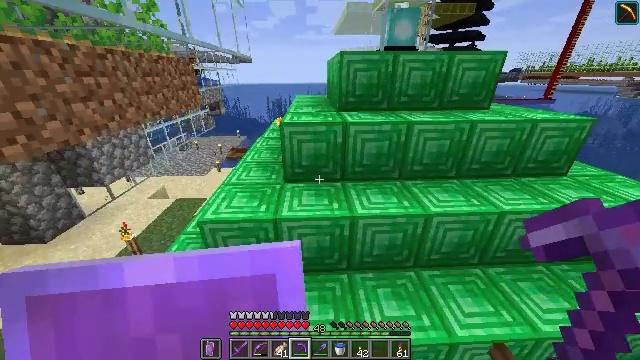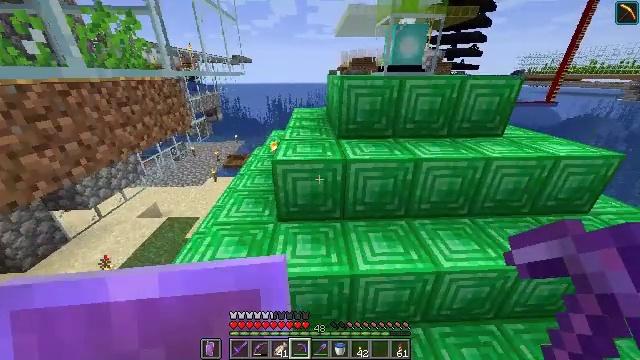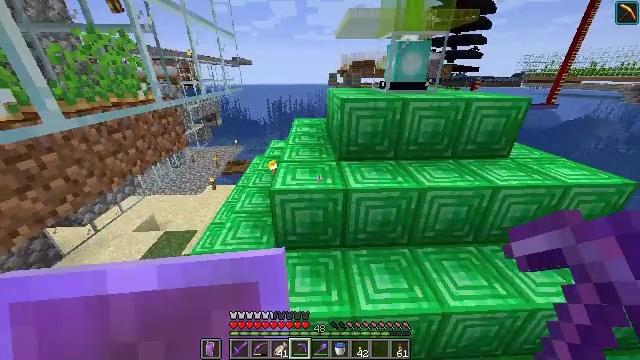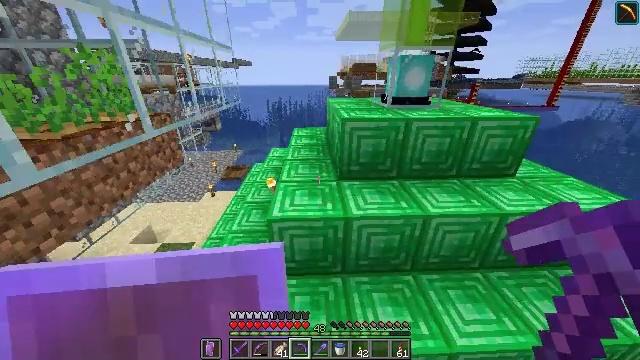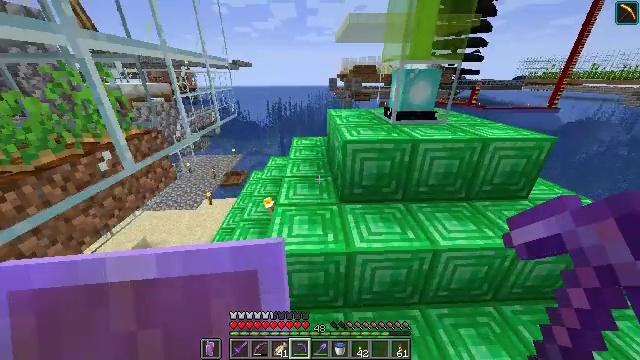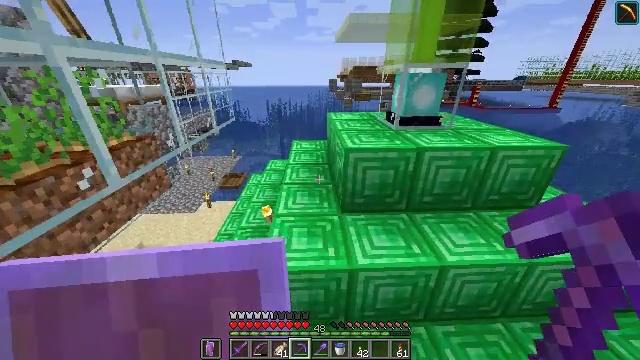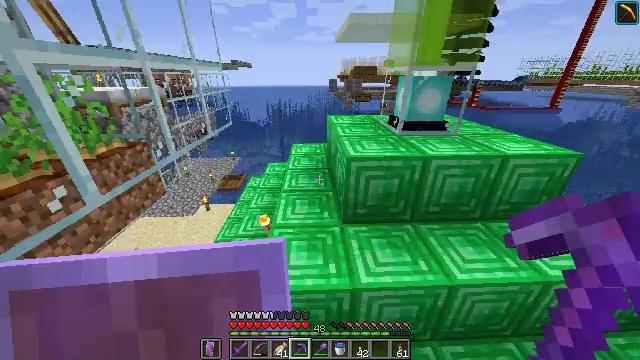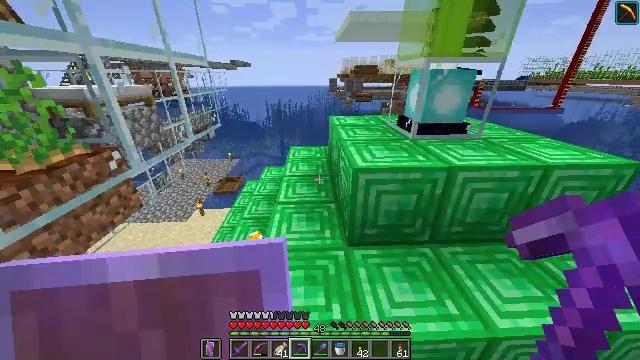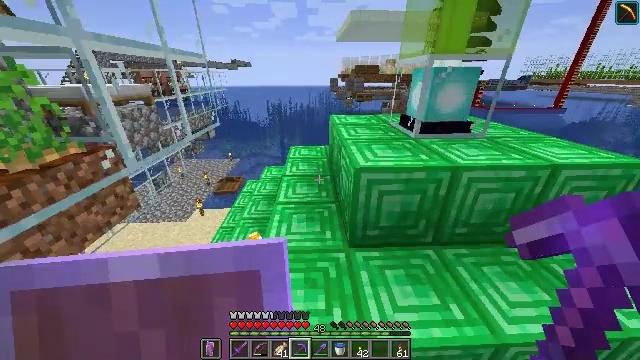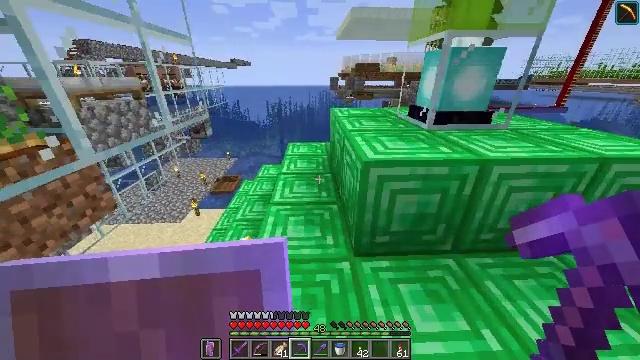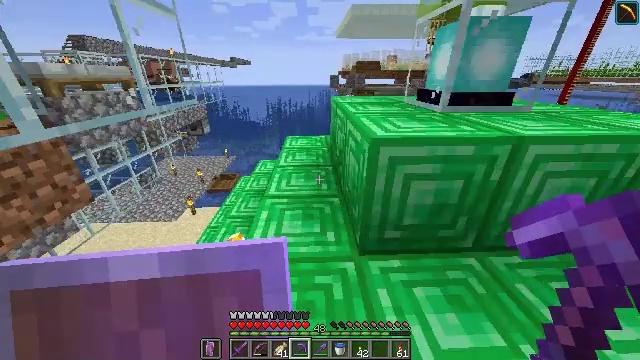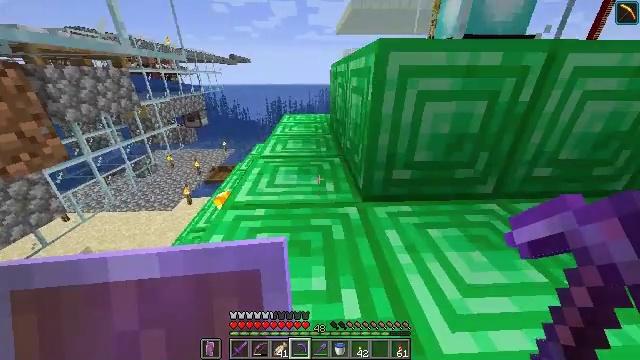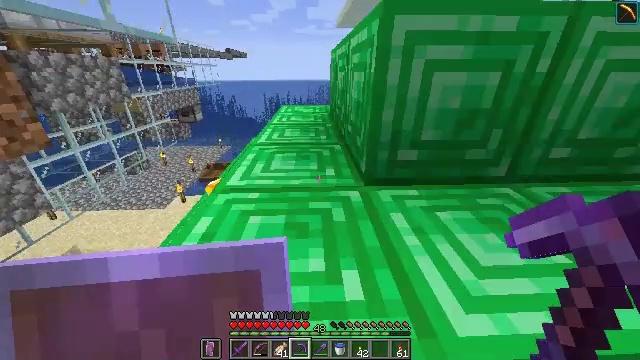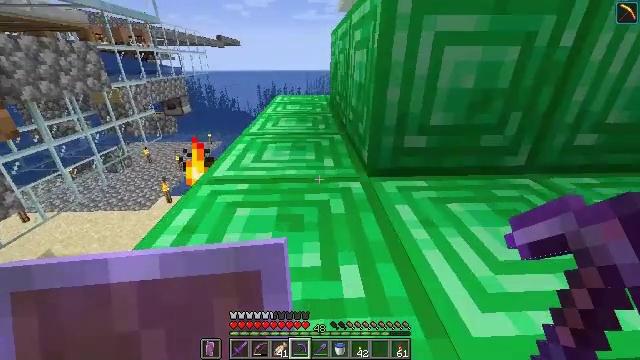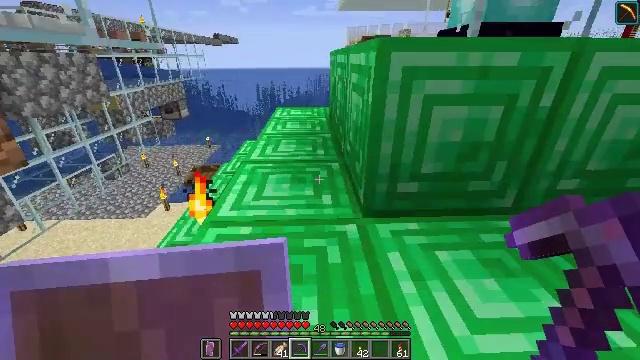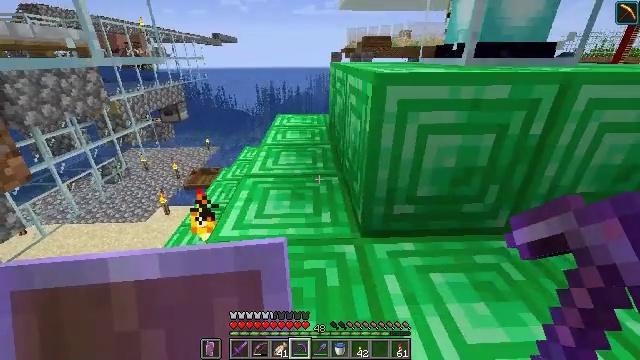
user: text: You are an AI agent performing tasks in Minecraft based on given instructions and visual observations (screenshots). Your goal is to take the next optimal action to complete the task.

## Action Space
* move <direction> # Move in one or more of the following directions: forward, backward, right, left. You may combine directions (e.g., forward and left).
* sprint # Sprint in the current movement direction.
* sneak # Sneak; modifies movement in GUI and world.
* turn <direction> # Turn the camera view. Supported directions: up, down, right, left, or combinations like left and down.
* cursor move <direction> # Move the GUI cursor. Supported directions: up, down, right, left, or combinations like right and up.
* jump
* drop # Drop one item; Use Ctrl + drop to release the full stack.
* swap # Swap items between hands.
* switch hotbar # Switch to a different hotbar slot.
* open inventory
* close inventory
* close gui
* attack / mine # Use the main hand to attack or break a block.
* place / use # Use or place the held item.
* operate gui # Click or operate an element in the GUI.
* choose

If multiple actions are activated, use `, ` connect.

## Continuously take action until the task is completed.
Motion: motion action
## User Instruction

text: Mine the beacon to move it.
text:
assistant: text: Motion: move forward, sprint, jump
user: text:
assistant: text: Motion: move forward, sprint, jump
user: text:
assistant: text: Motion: move forward, sprint, jump
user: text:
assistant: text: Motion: move forward, sprint, jump
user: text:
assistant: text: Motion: move forward, sprint, jump
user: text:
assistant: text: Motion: move forward, sprint
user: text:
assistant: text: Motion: move forward, sprint
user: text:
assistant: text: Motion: move forward, sprint
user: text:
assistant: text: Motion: move forward, sprint
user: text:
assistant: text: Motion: move forward, sprint
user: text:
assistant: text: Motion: move forward, sprint
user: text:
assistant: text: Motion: move forward, sprint
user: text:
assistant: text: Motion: move forward, sprint
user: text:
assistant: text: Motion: move forward, sprint, jump
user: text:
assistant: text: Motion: move forward, sprint, jump
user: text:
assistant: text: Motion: move forward, sprint, jump
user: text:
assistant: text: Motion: move forward, sprint, jump
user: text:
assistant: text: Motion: move forward, sprint
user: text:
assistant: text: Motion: move forward, sprint, turn right
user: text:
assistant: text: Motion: move forward, sprint, turn right and down
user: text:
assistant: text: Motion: move forward, sprint, turn right
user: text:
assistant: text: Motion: move forward, sprint, turn right and up
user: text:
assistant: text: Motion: move forward, sprint
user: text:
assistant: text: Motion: move forward, sprint
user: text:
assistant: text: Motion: move forward, turn left
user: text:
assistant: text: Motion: move forward, turn left
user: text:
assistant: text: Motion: turn left
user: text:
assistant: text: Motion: turn left
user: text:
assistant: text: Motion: turn left
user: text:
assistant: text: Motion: no_op